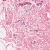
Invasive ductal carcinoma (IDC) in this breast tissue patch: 0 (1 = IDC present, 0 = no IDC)